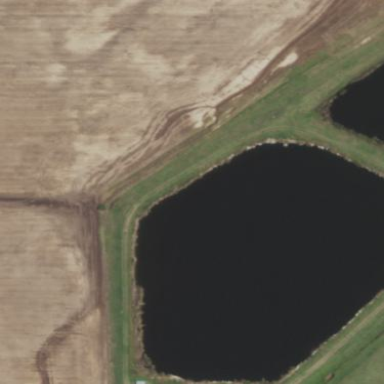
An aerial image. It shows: Covered man-made reservoir.